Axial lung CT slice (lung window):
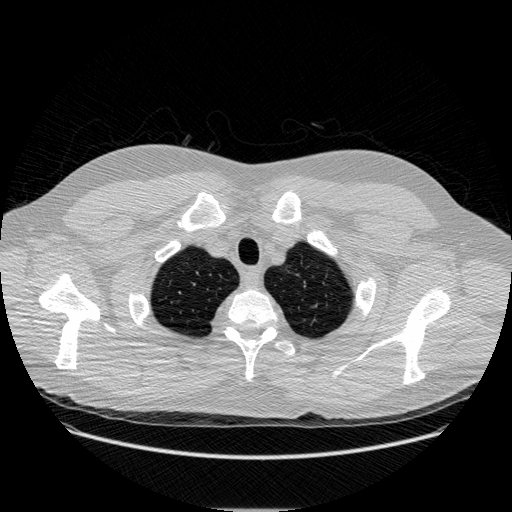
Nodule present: no